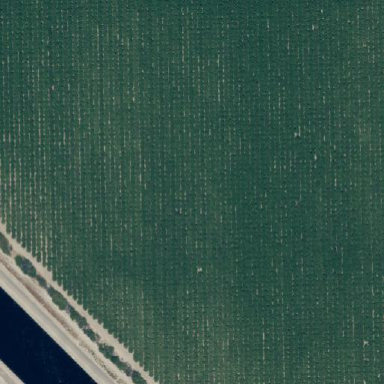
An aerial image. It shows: Almond orchard with rows of almond trees.